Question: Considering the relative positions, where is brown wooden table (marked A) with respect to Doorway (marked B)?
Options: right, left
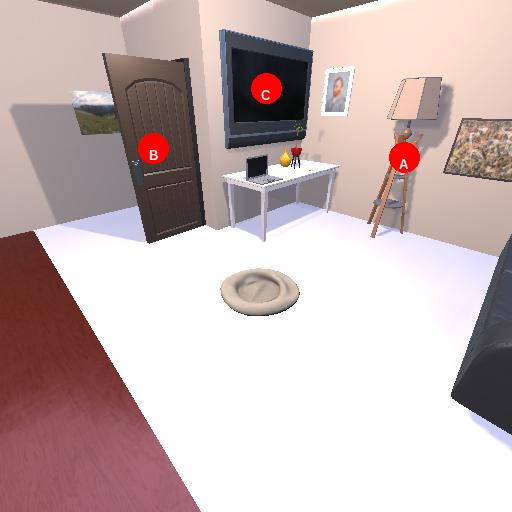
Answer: right